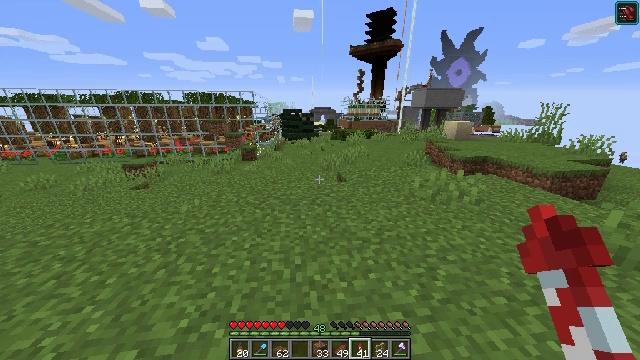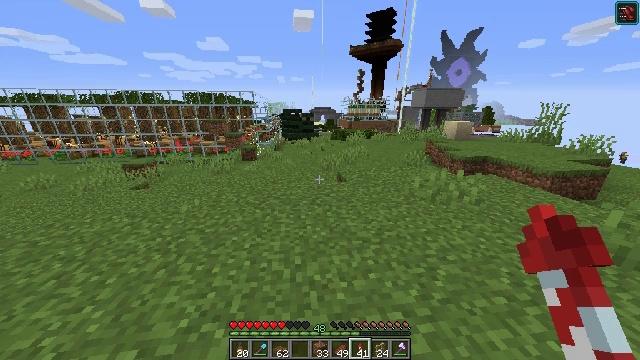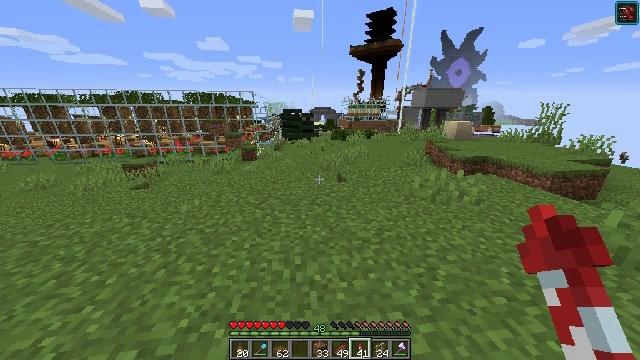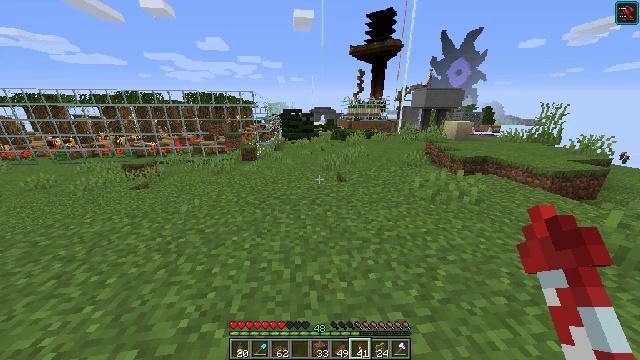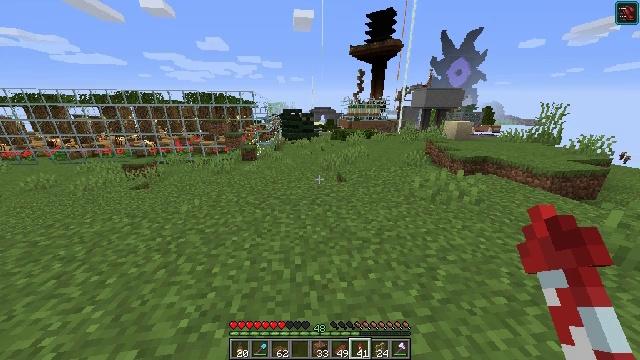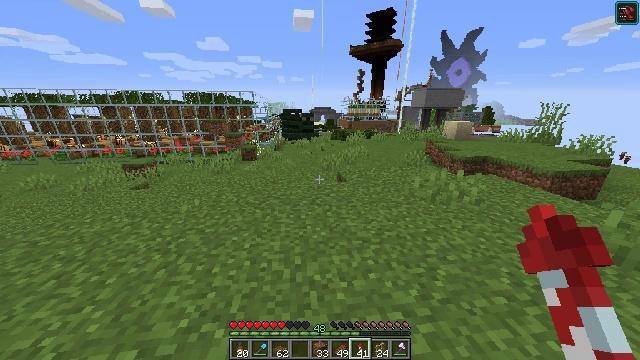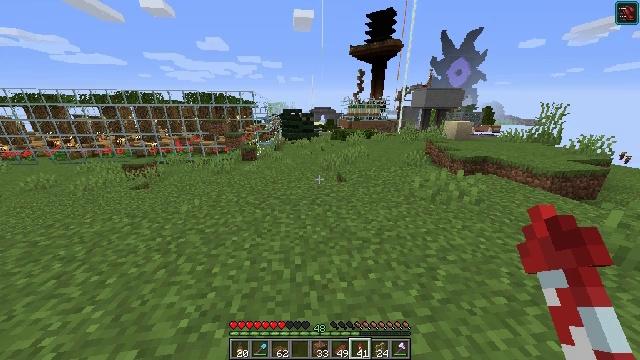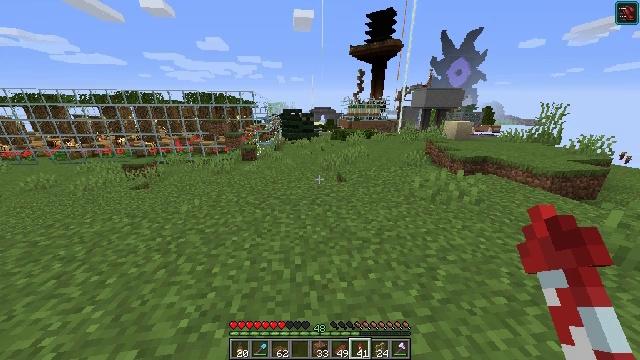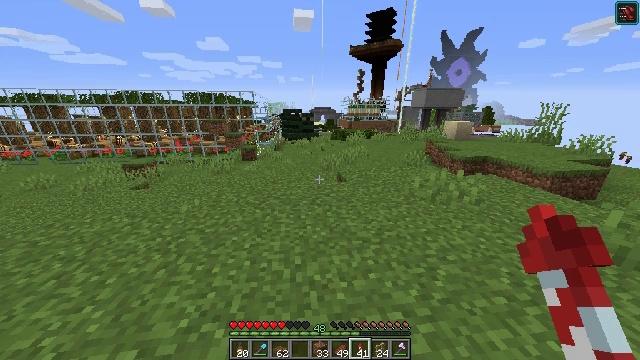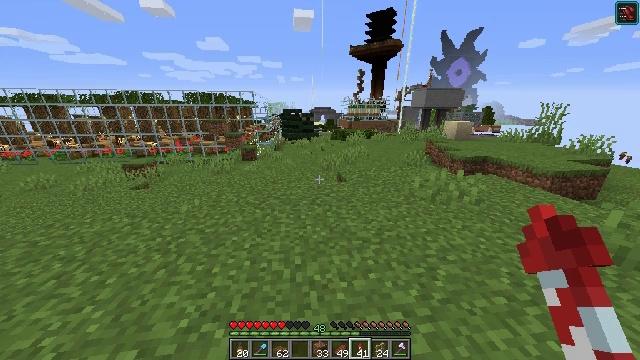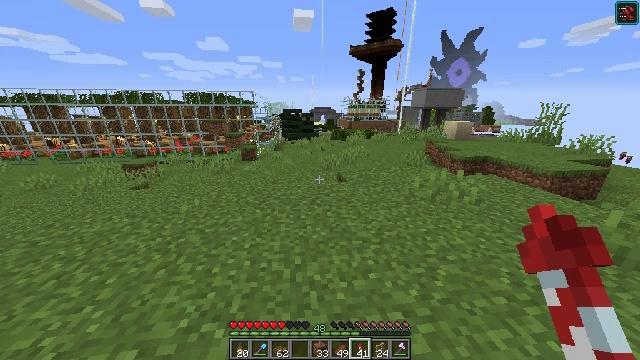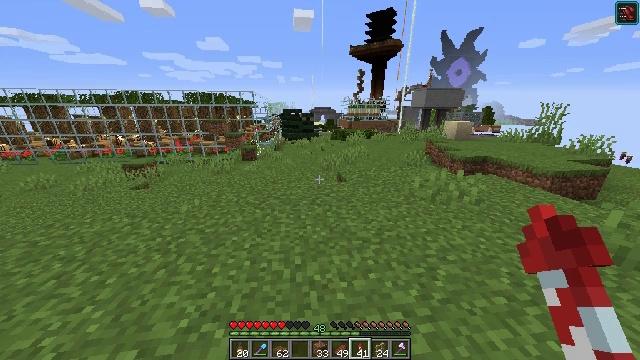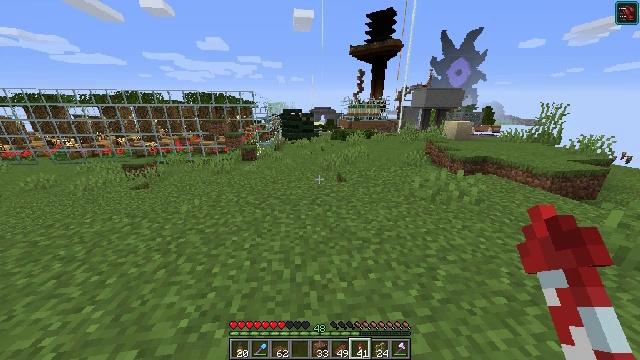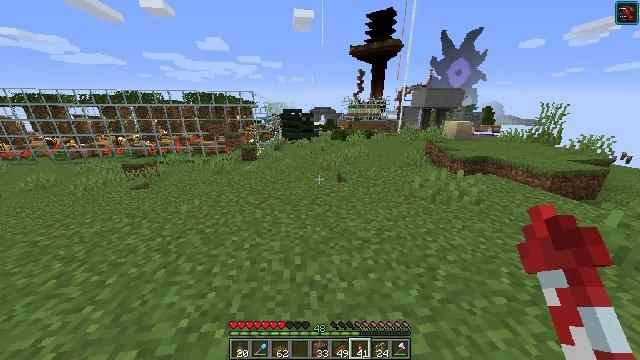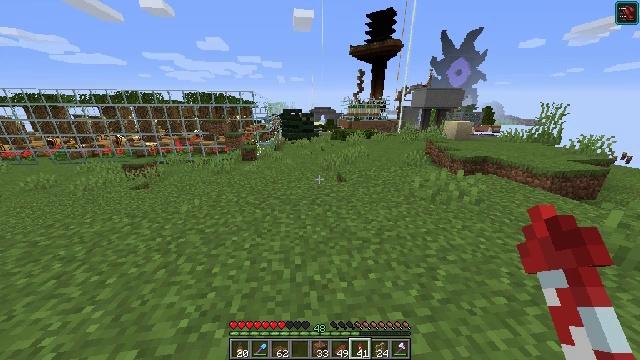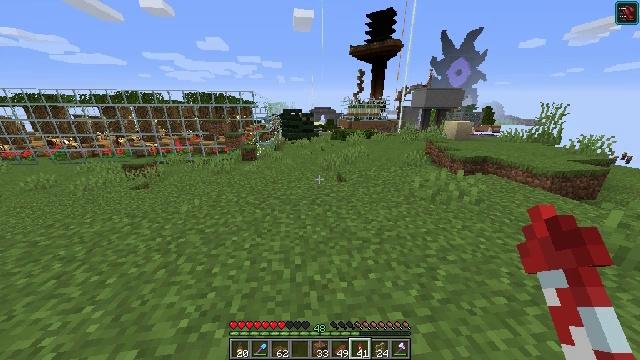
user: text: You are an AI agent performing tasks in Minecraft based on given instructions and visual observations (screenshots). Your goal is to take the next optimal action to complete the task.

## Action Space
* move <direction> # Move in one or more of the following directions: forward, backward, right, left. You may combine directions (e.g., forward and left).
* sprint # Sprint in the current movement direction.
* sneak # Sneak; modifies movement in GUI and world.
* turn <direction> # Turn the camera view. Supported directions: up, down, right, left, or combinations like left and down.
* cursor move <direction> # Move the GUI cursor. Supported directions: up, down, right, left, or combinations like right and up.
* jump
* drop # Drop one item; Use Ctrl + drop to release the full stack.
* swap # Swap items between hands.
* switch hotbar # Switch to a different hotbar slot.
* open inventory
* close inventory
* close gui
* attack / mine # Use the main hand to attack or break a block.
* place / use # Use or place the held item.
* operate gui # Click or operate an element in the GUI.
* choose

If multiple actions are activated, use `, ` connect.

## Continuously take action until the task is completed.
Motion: motion action
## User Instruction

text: Attack the spruce slab to remove it.
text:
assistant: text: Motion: no_op
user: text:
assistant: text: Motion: no_op
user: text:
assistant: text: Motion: no_op
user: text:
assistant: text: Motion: no_op
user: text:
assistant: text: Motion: no_op
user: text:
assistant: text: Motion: no_op
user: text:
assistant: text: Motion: no_op
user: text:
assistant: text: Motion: no_op
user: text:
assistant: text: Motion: no_op
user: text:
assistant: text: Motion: no_op
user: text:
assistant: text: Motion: no_op
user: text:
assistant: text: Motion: no_op
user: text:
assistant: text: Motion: no_op
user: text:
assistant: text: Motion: no_op
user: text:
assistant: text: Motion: no_op
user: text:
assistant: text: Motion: no_op
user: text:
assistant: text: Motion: no_op
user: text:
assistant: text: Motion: no_op
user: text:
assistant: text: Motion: no_op
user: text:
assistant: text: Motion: no_op
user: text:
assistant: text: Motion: no_op
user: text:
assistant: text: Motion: no_op
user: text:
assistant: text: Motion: no_op
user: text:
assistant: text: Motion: no_op
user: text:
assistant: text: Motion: no_op
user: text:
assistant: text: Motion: no_op
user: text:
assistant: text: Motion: no_op
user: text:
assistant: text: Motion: no_op
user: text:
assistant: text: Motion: no_op
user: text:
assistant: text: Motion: no_op